Question: What is the AnTuTu size?
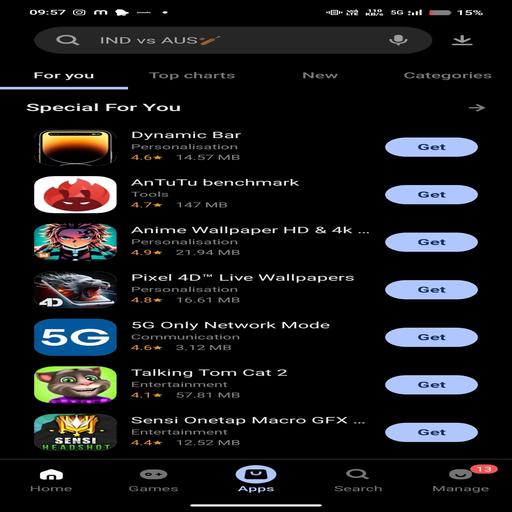
Answer:  147 MB